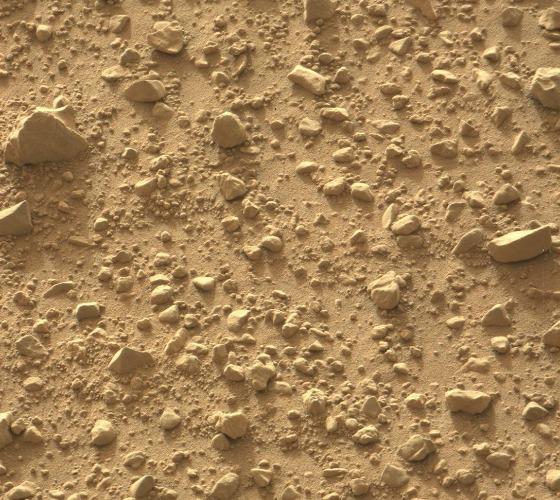
Terrain classes present: Gravel / Sand / Soil, Rock, Shadow